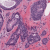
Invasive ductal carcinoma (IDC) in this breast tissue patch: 0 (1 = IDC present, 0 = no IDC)